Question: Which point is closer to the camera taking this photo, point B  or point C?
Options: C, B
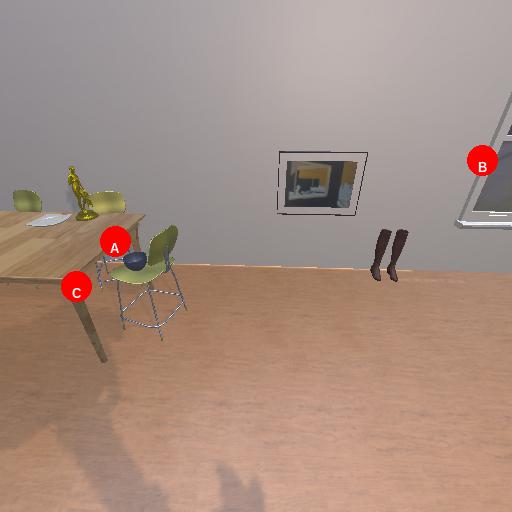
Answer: C